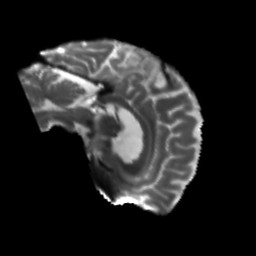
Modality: T2w
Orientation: sagittal
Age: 54
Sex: male
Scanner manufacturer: siemens
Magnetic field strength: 3 T
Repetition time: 5.25 s
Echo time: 0.08 s